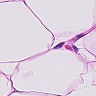
Metastatic tissue present: no